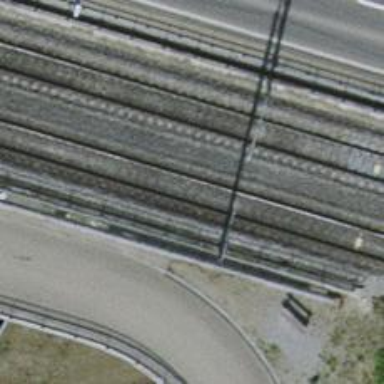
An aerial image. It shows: Bridge with electrified railway tracks featuring contact line.